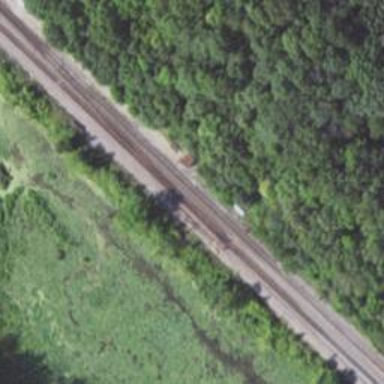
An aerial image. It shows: Junction on the railway.